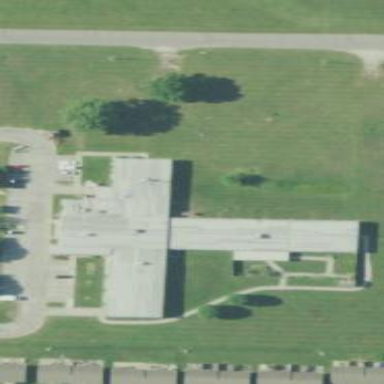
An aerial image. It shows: Nursing home building.